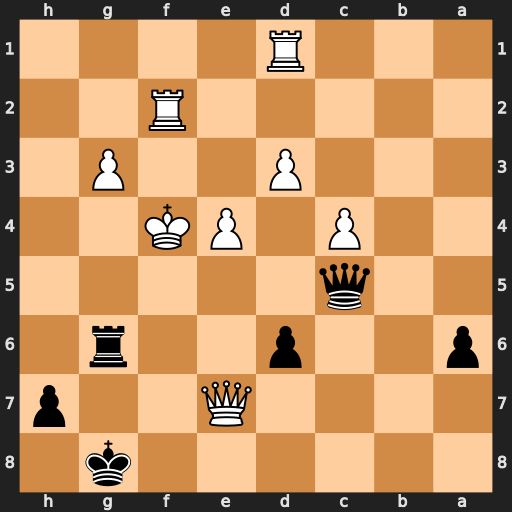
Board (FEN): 6k1/4Q2p/p2p2r1/2q5/2P1PK2/3P2P1/5R2/3R4
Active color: b
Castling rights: -
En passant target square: -
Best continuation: Qxf2#